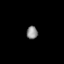
Tissue: prostate
Cell type: T cells
Senescence score: 0.7681
Nuclear area (px): 141
Mean DAPI intensity: 138.879